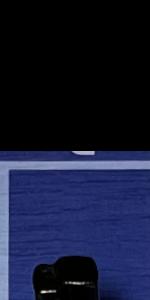
Label: Empty